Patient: sex M, age 49
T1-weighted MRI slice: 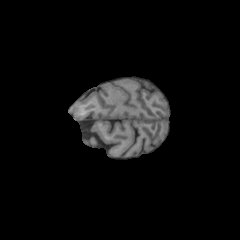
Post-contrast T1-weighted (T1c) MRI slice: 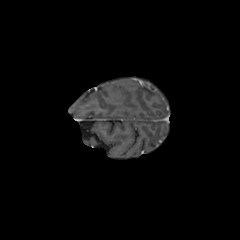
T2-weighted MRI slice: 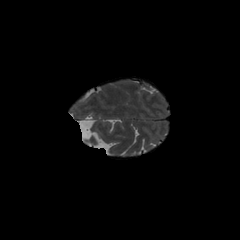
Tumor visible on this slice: no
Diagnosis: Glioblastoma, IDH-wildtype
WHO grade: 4